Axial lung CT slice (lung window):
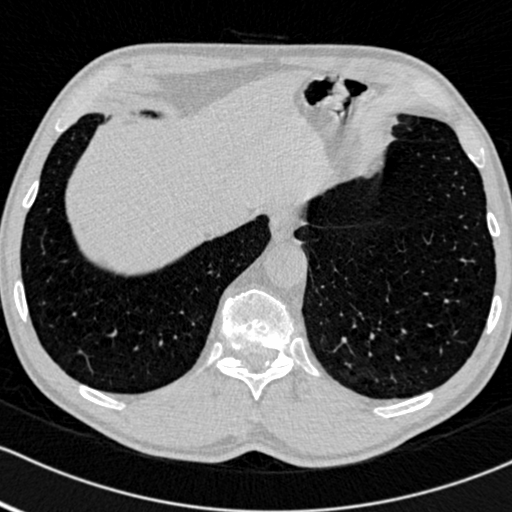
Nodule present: no